Question: I have found few posts for this problem but none of them solved my issue.
Say like I've..
1. ViewControllerA
2. ViewControllerB
I tried to add ViewControllerB as a subview in ViewControllerA but, it's throwing an error like "'fatal error: unexpectedly found nil while unwrapping an Optional value'".
Below is the code...
'''
var testVC: ViewControllerB = ViewControllerB();
override func viewDidLoad()
{
super.viewDidLoad()
self.testVC.view.frame = CGRectMake(0, 0, 350, 450);
self.view.addSubview(testVC.view);
// Do any additional setup after loading the view.
}
'''
ViewControllerB is just a simple screen with a label in it.
'''
@IBOutlet weak var test: UILabel!
override func viewDidLoad() {
super.viewDidLoad()
test.text = "Success" // Throws ERROR here "fatal error: unexpectedly found nil while unwrapping an Optional value"
}
'''
With the suggested solution from the user answers, ViewControllerB in ViewControllerA is going off the screen. Grey border is the frame I have created for the subview.

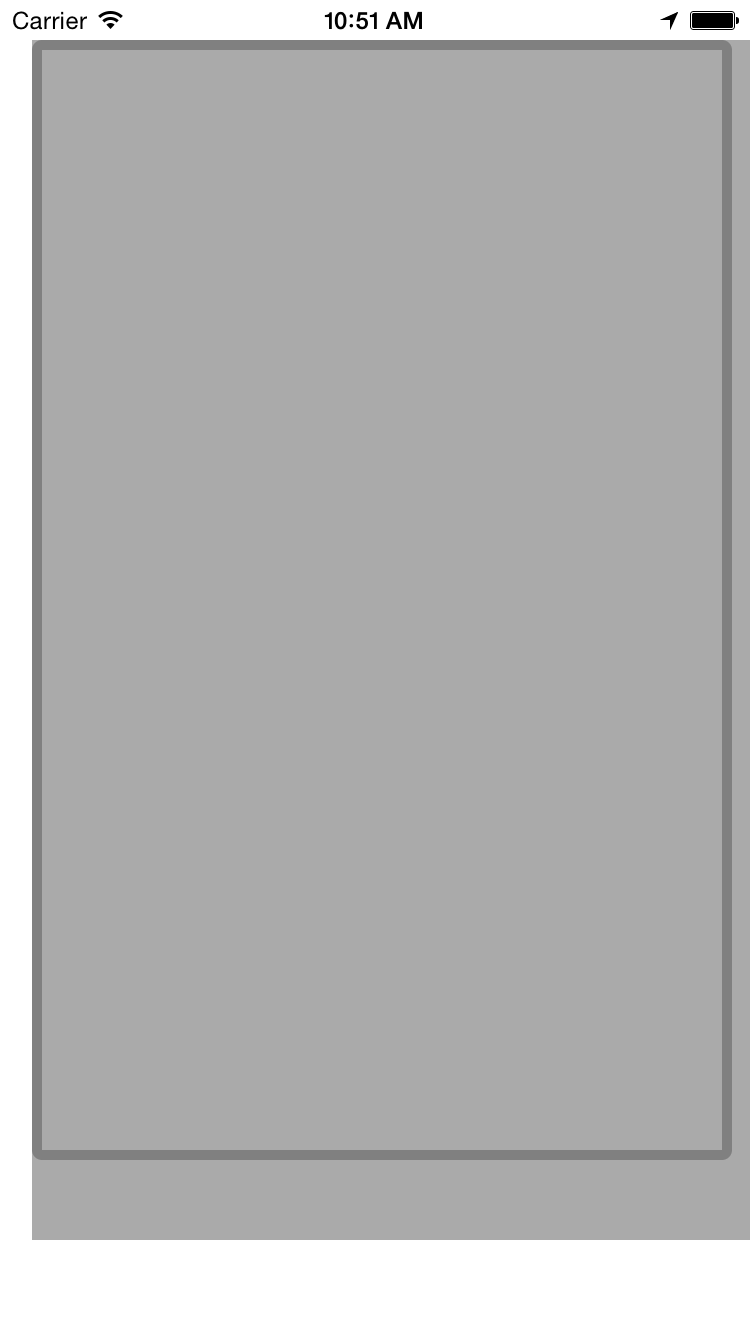
Answer: A couple of observations:
1. When you instantiate the second view controller, you are calling ViewControllerB(). If that view controller programmatically creates its view (which is unusual) that would be fine. But the presence of the IBOutlet suggests that this second view controller's scene was defined in Interface Builder, but by calling ViewControllerB(), you are not giving the storyboard a chance to instantiate that scene and hook up all the outlets. Thus the implicitly unwrapped UILabel is nil, resulting in your error message. Instead, you want to give your destination view controller a "storyboard id" in Interface Builder and then you can use instantiateViewController(withIdentifier:) to instantiate it (and hook up all of the IB outlets). In Swift 3: let controller = storyboard!.instantiateViewController(withIdentifier: "scene storyboard id")
You can now access this controller's view.
2. But if you really want to do addSubview (i.e. you're not transitioning to the next scene), then you are engaging in a practice called "view controller containment". You do not just want to simply addSubview. You want to do some additional container view controller calls, e.g.: let controller = storyboard!.instantiateViewController(withIdentifier: "scene storyboard id")
addChild(controller)
controller.view.frame = ... // or, better, turn off 'translatesAutoresizingMaskIntoConstraints' and then define constraints for this subview
view.addSubview(controller.view)
controller.didMove(toParent: self)
For more information about why this addChild (previously called addChildViewController) and didMove(toParent:) (previously called didMove(toParentViewController:)) are necessary, see WWDC 2011 video #102 - Implementing UIViewController Containment. In short, you need to ensure that your view controller hierarchy stays in sync with your view hierarchy, and these calls to addChild and didMove(toParent:) ensure this is the case. Also see Creating Custom Container View Controllers in the View Controller Programming Guide.
---
By the way, the above illustrates how to do this programmatically. It is actually much easier if you use the "container view" in Interface Builder.

Then you don't have to worry about any of these containment-related calls, and Interface Builder will take care of it for you.
For Swift 2 implementation, see <URL>.